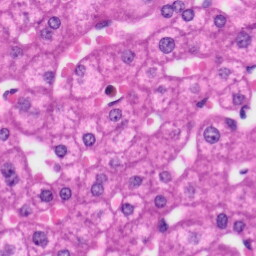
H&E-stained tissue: Liver